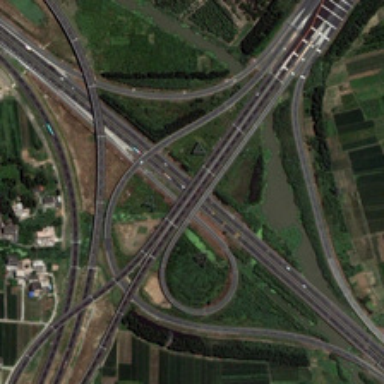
Many green trees are near a viaduct .